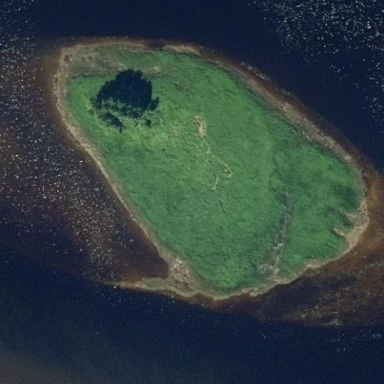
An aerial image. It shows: Islet.